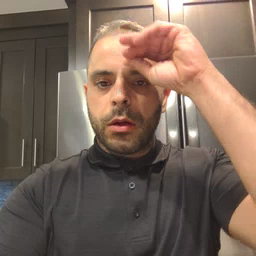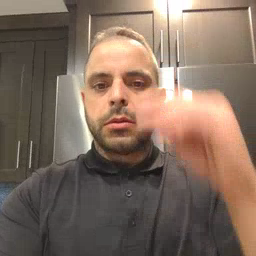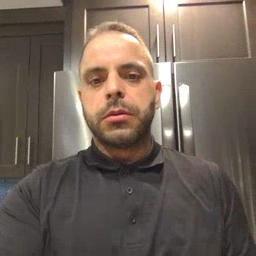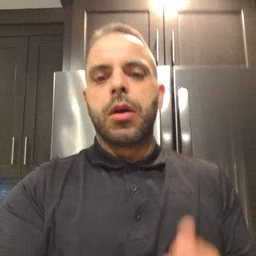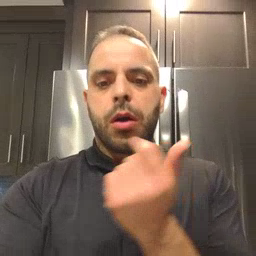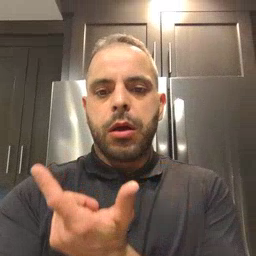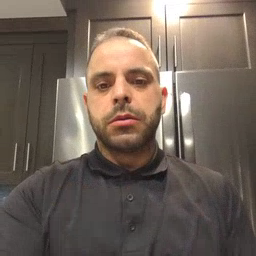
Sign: all